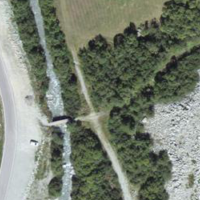
EUNIS habitat code: 26
Species observed at this site:
Aglais urticae
Marmota marmota
Echium vulgare
Hyles gallii